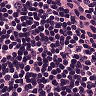
Metastatic tissue present: no